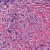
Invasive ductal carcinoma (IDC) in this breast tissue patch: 1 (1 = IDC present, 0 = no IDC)